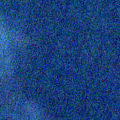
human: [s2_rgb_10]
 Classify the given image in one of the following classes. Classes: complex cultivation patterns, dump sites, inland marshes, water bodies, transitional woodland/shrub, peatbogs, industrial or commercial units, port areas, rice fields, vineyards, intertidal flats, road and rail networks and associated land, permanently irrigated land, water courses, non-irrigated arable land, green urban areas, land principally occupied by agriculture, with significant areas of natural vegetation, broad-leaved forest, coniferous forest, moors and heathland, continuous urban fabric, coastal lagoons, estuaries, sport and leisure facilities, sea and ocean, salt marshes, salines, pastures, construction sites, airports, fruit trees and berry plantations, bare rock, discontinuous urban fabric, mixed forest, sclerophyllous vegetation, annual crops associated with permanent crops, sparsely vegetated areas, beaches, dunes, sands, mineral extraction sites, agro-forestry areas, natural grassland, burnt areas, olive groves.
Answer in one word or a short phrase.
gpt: water bodies